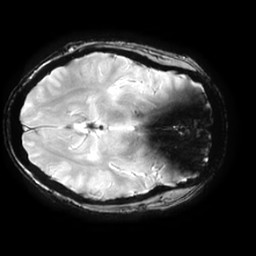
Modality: T2starw
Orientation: axial
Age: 55
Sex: female
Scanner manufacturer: ge
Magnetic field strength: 3 T
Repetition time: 0.65 s
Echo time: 0.02 s